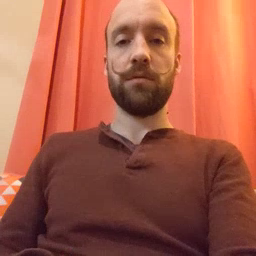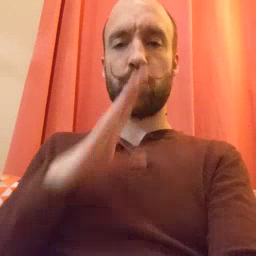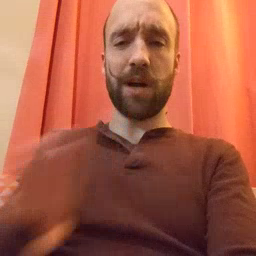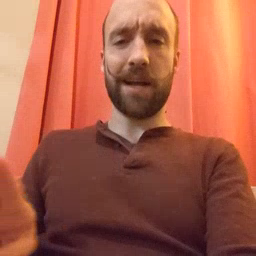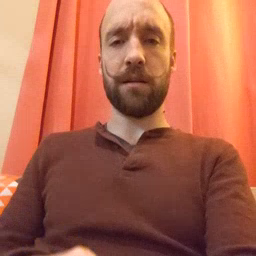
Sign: quiet